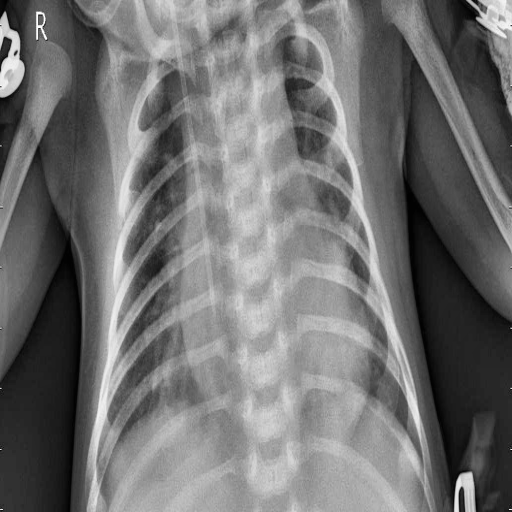
Finding: PNEUMONIA